Question: I'm working on a Javascript-based painting application, where I'm now making a menu, as if the client area was a desktop window.

In this menu of course, I have some main tabs, their dropdowns with all the items and sometimes subtabs leading to child dropdowns. For my question, let's focus on the main tabs (like 'File' or 'Edit'). The problem, in short form, is that they don't react by showing their dropdowns.
In the process of initializing the page, I grab all the elements by class:
'''
MTabs = menubar.getElementsByClassName('mainTab');
'''
I then add the event handlers. The function that I pass into addEventListener() is returned by an intermediary function that assembles the specific function with the node reference to the node that the handler is for. I found an <URL>:
'''
for (var i=0, n=MTabs.length; i<n; i++){ // MTab
node = MTabs[i];
node.addEventListener('mouseover', onMouseOver_MTabs(node));
node.addEventListener('click', onClick_MTabs(node));
}
'''
These are the functions that return the handler functions:
'''
var onMouseOver_MTabs = function(node){
var dropdown = getChildDropdown(node);
return function(){
if (menuClicked){
deactivateMenu(); // Hide all dropdowns
setActive(node); // add active class to this tab
setActive(dropdown); // show this tabs dropdown
}
}
}
var onClick_MTabs = function(node){
var dropdown = getChildDropdown(node);
return function(){
if (menuClicked){
quitMenu(); // Hide all menu elements, set menuClicked false
}
else {
setActive(node);
setActive(dropdown);
openMenu(); // set menuClicked true
}
}
}
'''
The global boolean variable 'menuClicked' tells whether the user has clicked on the menu. If true, elements of the menu should react to a mouseover event, and display the correct dropdown(s). When a tab is clicked (in the image above the 'tools' tab), this variable is set to true within 'openMenu()'. The strange thing is that after the function has returned, the variable is false again. I noticed this by 'console.log()' tracing. Also, the dropdown is not shown. I expected this to work (it has before), as the code is very simple:
'''
var setActive = function(node){
// Adding css class that sets visibility:visible for dropdowns
node.classList.add('menuActive');
}
'''
To me, this looks like the handlers are not setting the actual, global 'menuClicked' variable, but why would they not? Or do the functions return the handlers with 'menuClicked' hard-coded as false into their if statements?
I've tried many things, still I'm wondering why this doesn't work out. I guess I've lost myself a little in the demanding freedoms of JavaScript ... :)
I made a <URL>
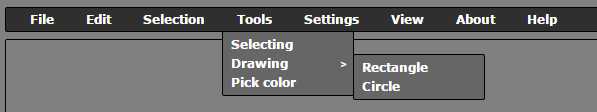
Answer: <URL>
The factory thing you are doing while adding the event handlers is not acting as I think you would expect. The functions are executing as you assign the handlers, leading to several executions prior any interaction with the page. I would refactor that to find the event target during event handling. Much more straight-forward.
So, rather than
'''
node.addEventListener('mouseover', onMouseOver_STabs(node));
'''
Do this to assign the handlers.
'''
node.addEventListener('mouseover', onMouseOver_STabs);
'''
Then, the handlers should take the single argument 'event', and use it to find the target of the event
'''
var node = event.target;
'''
As for the menuClicked var, I think this is working as you expect however another factor is making it unpredictable; the click event is propagating from the tab to 'menu_background', leading to 'quitMenu' being called immediately after 'openMenu'.
Adding
'''
event.stopPropagation();
'''
in your event handlers will prevent this, as I have done in my fork of your fiddle. Please see
<URL>
for a more in-depth explanation.
Also, importantly, I don't think you can attach a handler to window load with addEventListener. There are a few approaches you could take to initializing your globals but I would remove
'''
//doesn't work
window.addEventListener('load',initMain);
'''
and move your initialization code to another script tag, just before the html
'''
</body>
'''
tag. Alternately, move the entire script there and move the initialization code to the bottom of it all. This is not well reflected in my fiddle because it's all in a single box and I think jsfiddle wraps a window.onload around all of it.